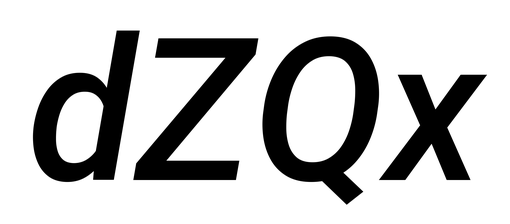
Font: Roboto-Italic_Medium_Italic